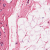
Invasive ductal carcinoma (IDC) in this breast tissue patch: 0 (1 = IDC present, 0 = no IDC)